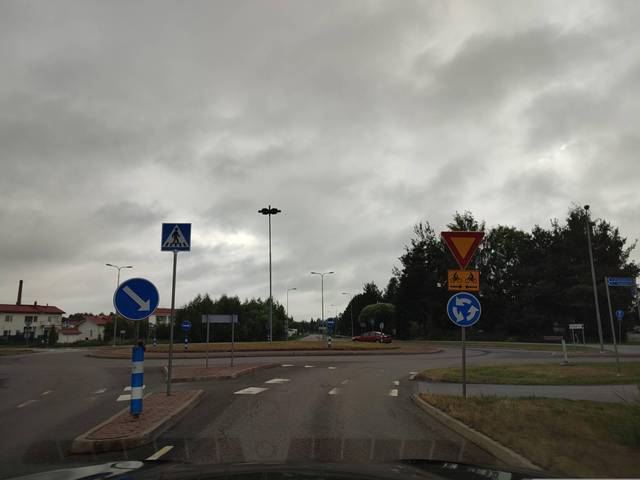
Region: Finland
Coordinates: 61.497, 21.833